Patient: sex M, age 61
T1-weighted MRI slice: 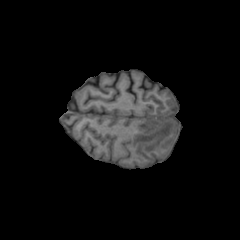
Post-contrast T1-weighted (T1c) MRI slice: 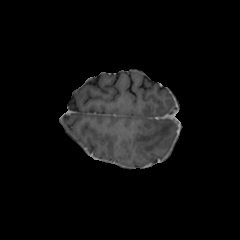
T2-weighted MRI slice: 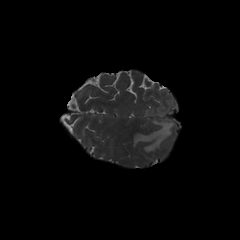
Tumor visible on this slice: yes
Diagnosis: Glioblastoma, IDH-wildtype
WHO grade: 4